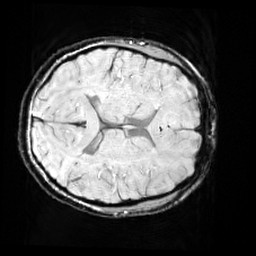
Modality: SWI
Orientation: axial
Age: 12
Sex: female
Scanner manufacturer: siemens
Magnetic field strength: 3 T
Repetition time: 0.027 s
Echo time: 0.02 s